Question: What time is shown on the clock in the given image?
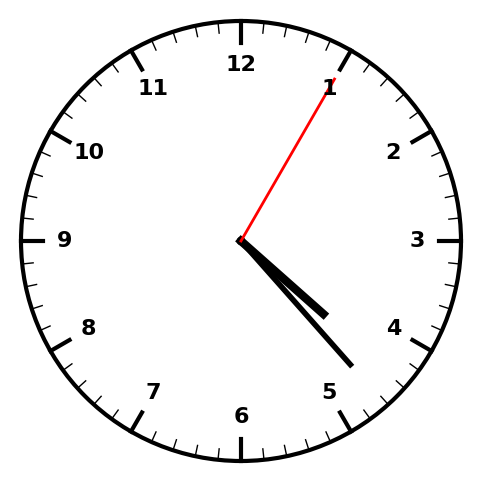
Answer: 04:23:05